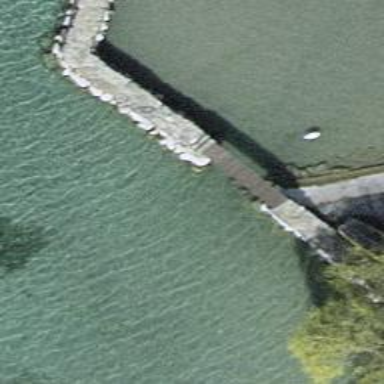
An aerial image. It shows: Man-made pier.